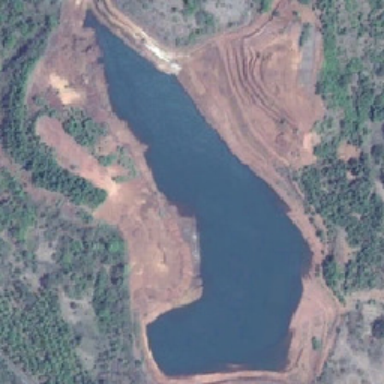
A pond is scattered on the bare land .